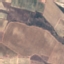
Land use / land cover class: PermanentCrop